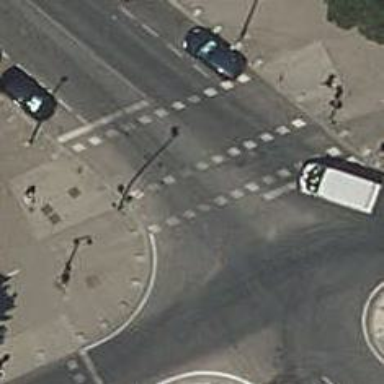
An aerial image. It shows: Road crossing with traffic signals.